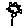
Label: flower